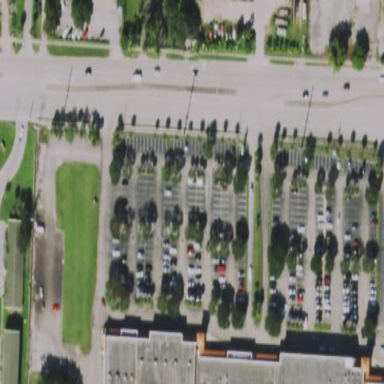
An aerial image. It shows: Parking area.